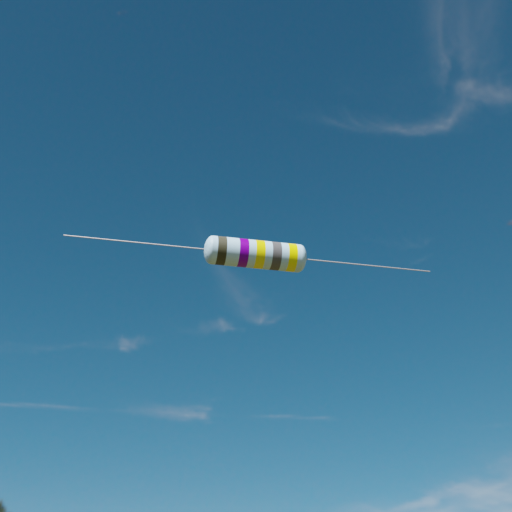
Resistor colour bands (in order): brown, violet, yellow, gray, yellow